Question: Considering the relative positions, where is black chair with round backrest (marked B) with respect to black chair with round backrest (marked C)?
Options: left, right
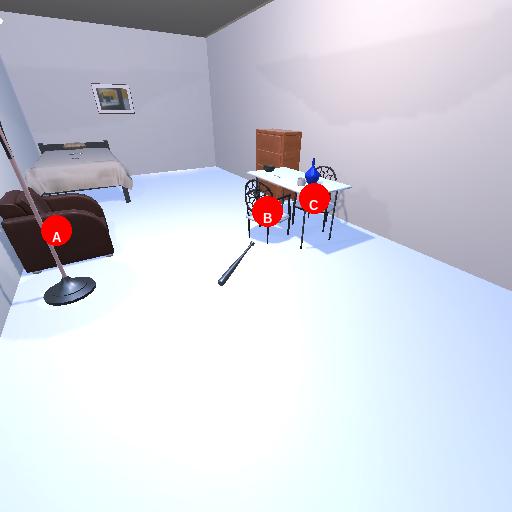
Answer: left